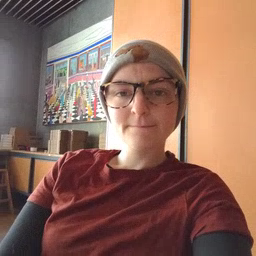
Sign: like